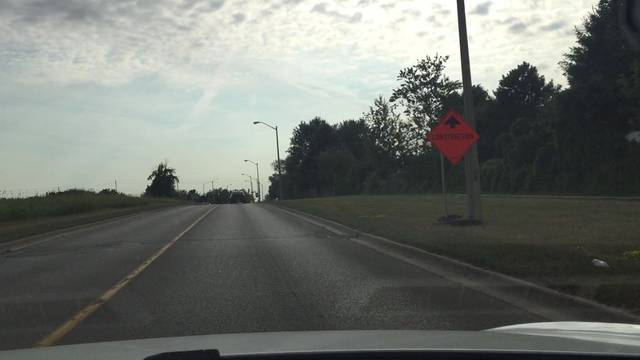
Region: Canada
Coordinates: 43.892, -78.803